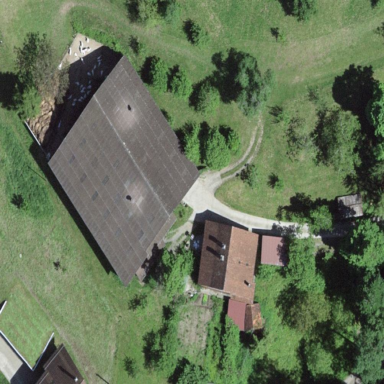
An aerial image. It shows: Farmyard in rural farm setting.